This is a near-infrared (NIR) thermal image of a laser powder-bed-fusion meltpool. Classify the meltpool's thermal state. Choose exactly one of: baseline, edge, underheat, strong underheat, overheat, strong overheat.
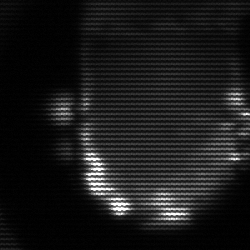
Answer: baseline